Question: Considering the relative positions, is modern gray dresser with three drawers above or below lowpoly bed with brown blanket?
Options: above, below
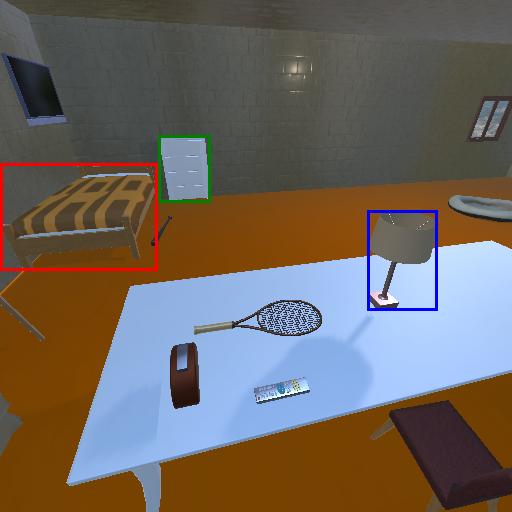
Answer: above